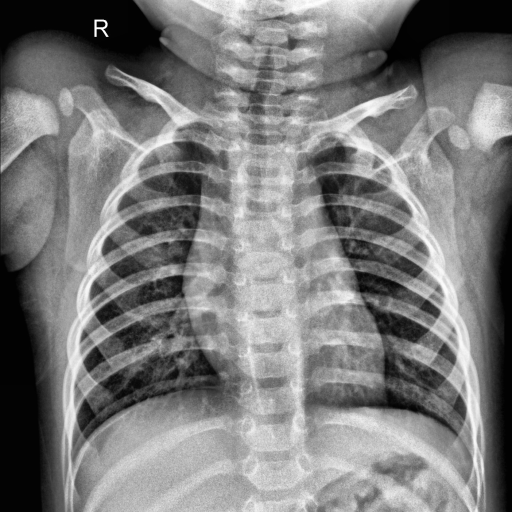
Finding: NORMAL